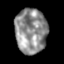
Tissue: skin
Cell type: Epithelial cells
Senescence score: 0.1673
Nuclear area (px): 1397
Mean DAPI intensity: 142.627